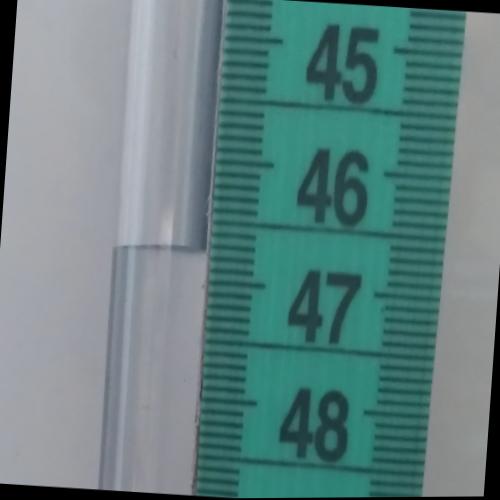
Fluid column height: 46.8 cm